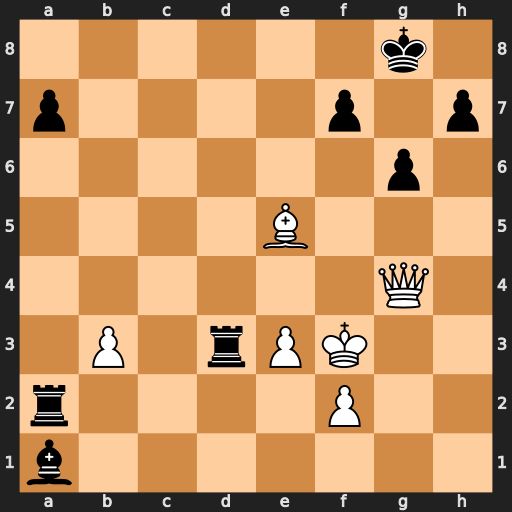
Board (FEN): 6k1/p4p1p/6p1/4B3/6Q1/1P1rPK2/r4P2/b7
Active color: w
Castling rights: -
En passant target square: -
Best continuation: Qc8+ Rd8 Qxd8#